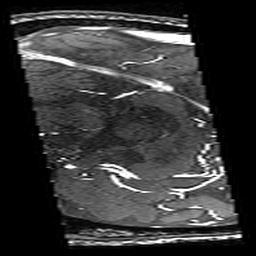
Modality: angio
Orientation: sagittal
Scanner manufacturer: philips
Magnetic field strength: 7 T
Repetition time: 0.024 s
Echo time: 0.00384 s